Pattern: FGRemove
Description: Remove the foreground of an image.
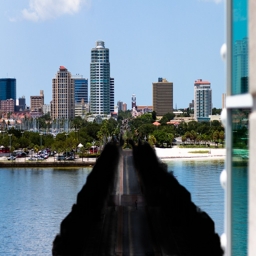
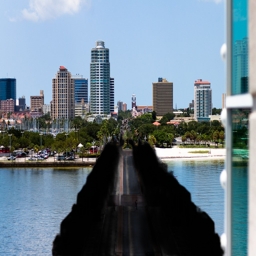